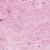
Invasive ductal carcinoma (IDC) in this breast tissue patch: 0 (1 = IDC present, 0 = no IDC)